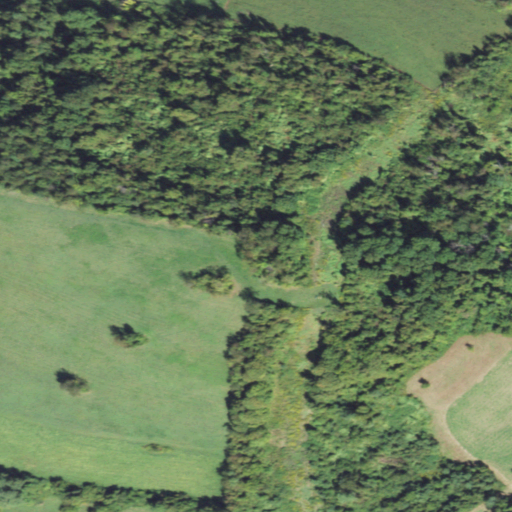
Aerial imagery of mountain in Pennsylvania named Rich Hill containing deciduous forest, mixed forest, cultivated crops, pasture, and shrub